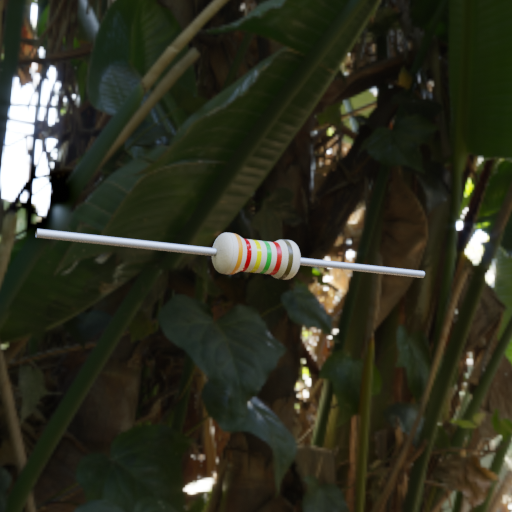
Resistor colour bands (in order): orange, red, yellow, green, red, brown